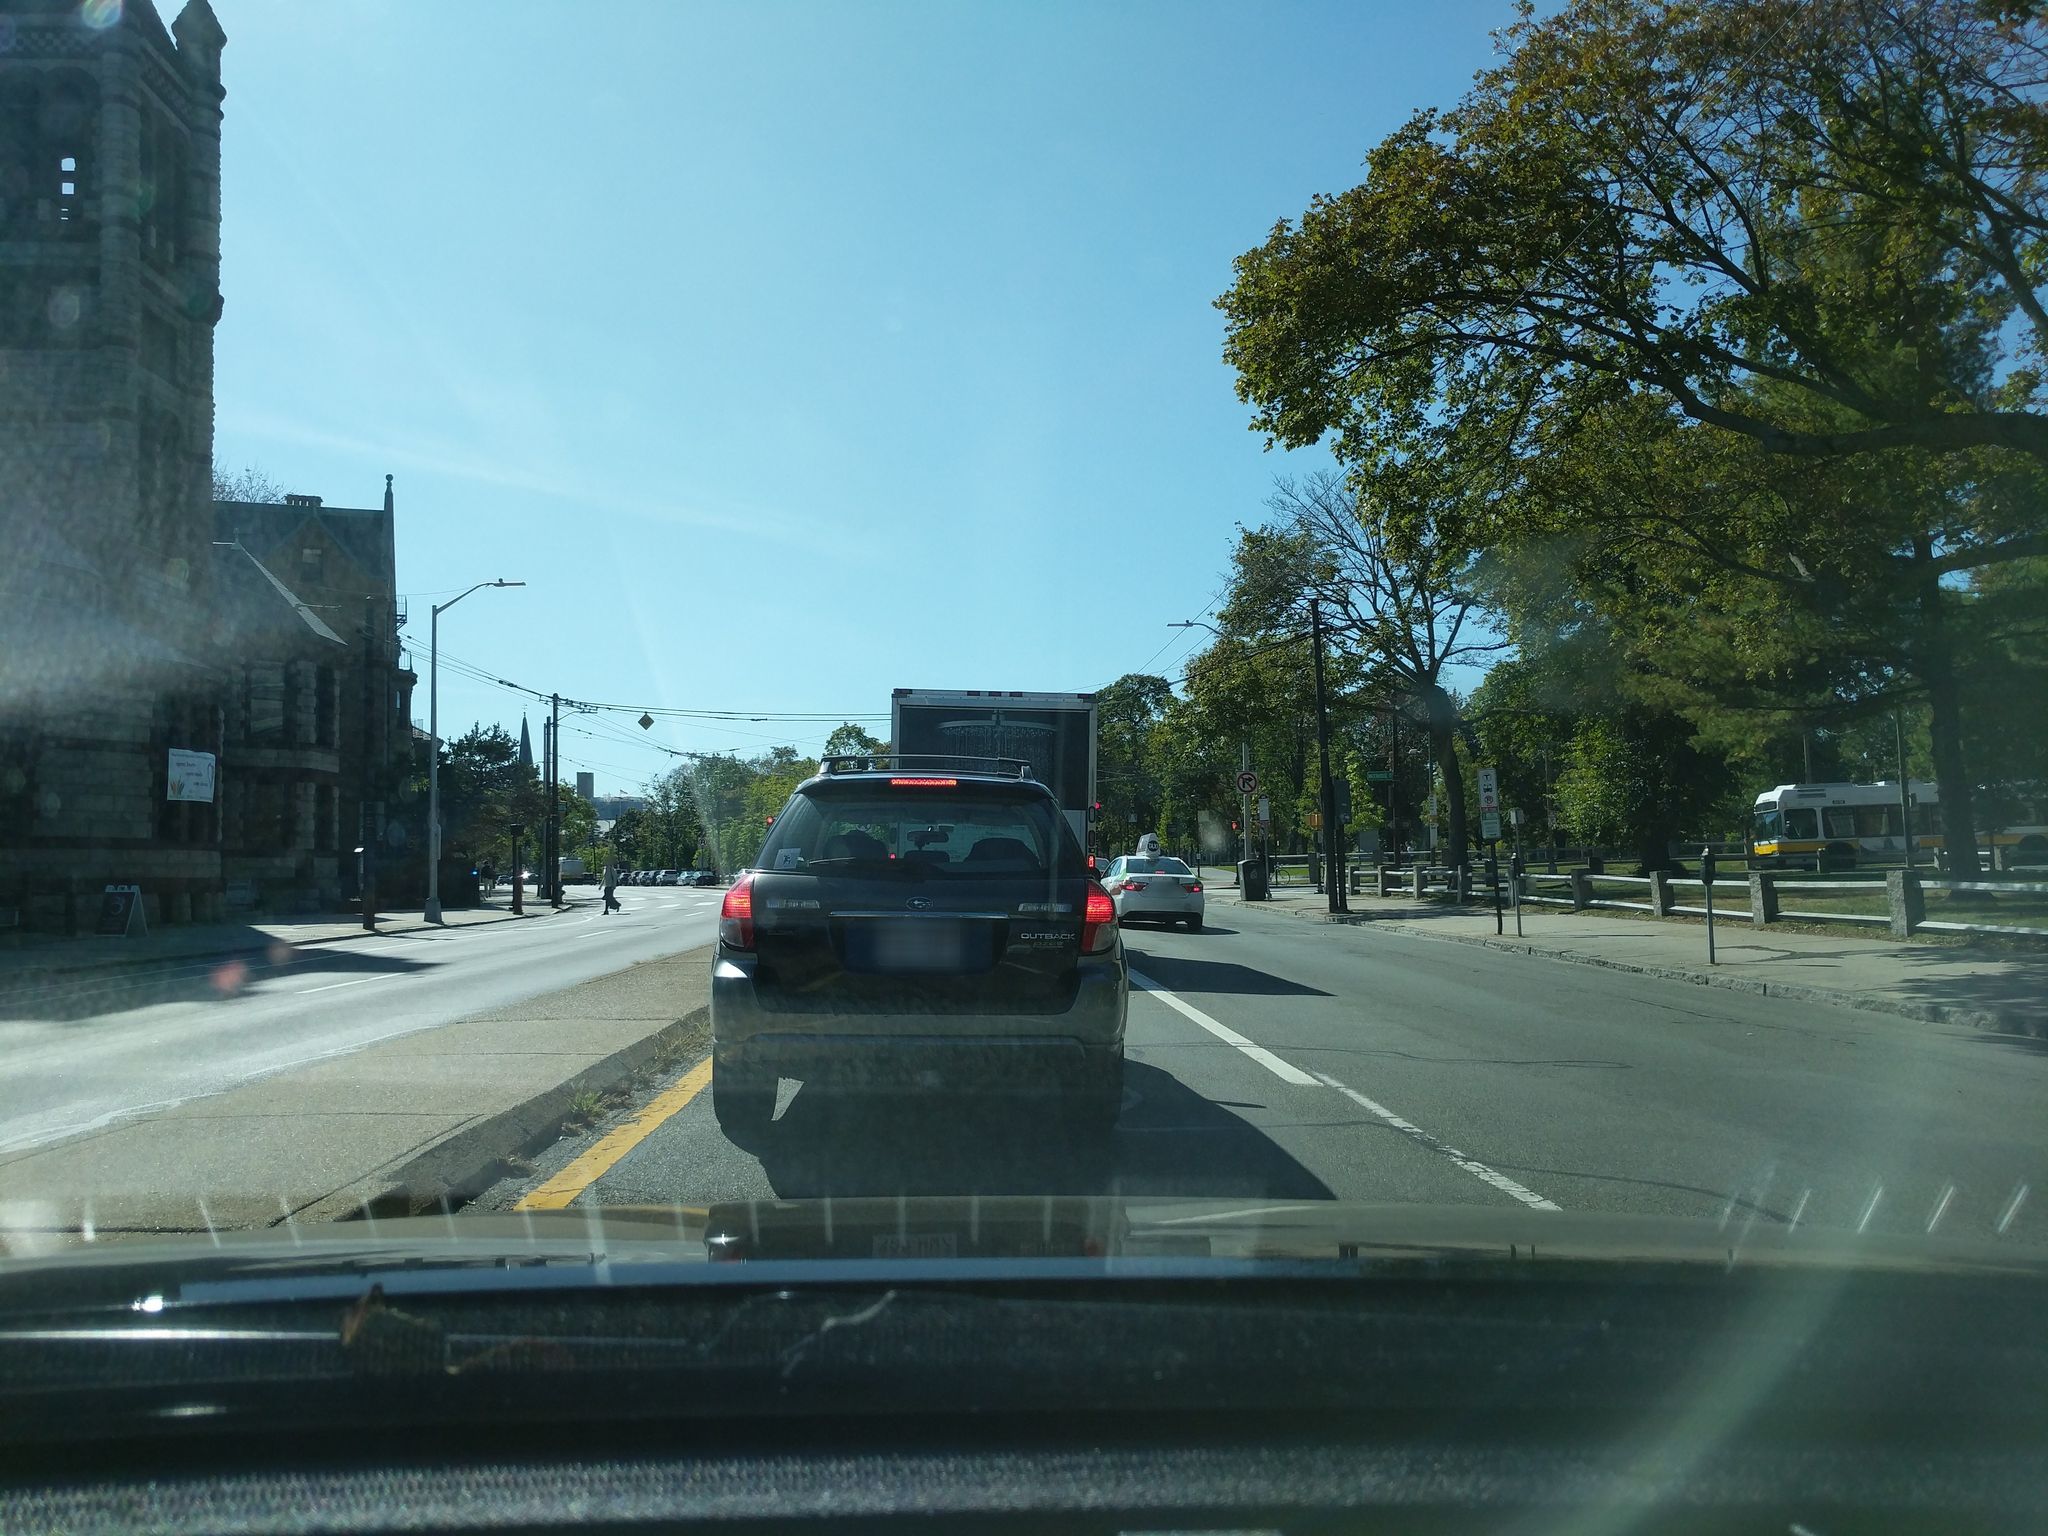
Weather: clear
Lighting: day
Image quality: good
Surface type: driving surface
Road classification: primary
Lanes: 2
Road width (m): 20.1
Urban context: urban centre
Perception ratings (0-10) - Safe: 5.73, Lively: 8.26, Beautiful: 1.93, Boring: 2.39, Depressing: 3.24, Wealthy: 7.16